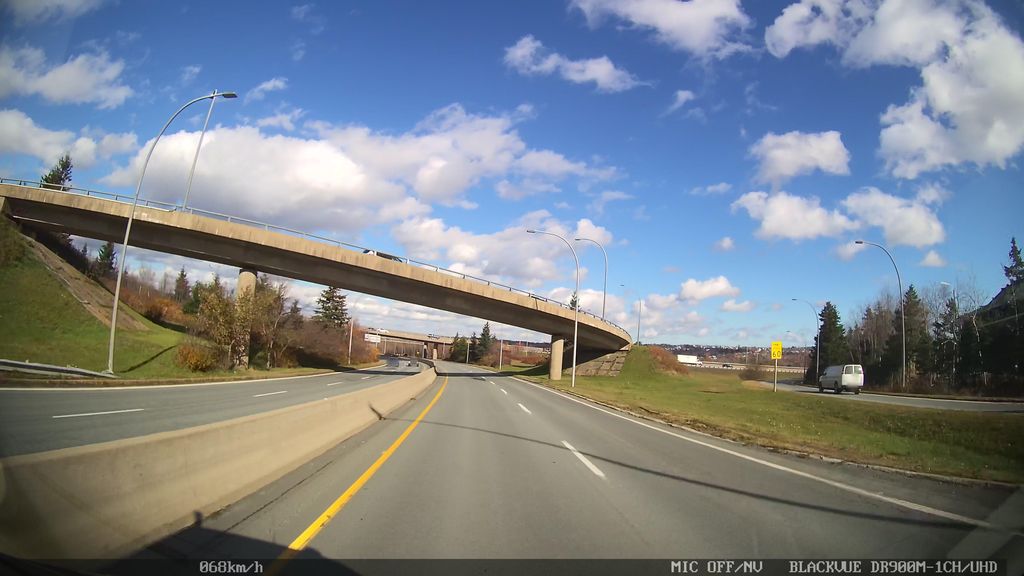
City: halifax